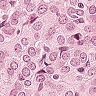
Metastatic tissue present: yes